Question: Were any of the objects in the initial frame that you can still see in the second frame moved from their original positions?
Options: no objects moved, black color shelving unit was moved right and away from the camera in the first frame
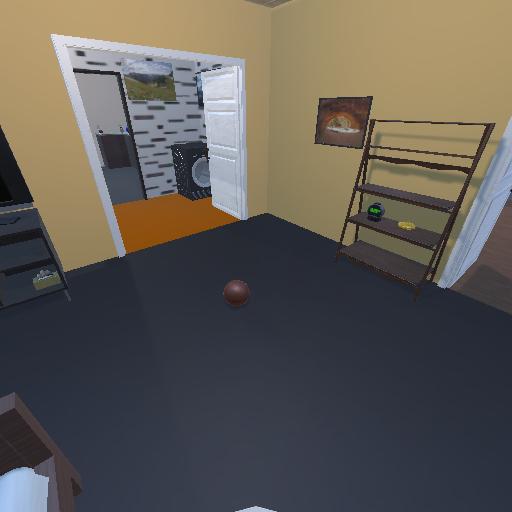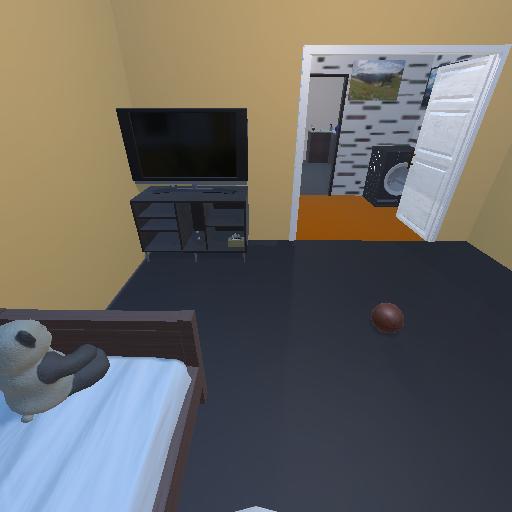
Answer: no objects moved